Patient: sex M, age 63
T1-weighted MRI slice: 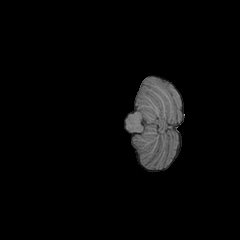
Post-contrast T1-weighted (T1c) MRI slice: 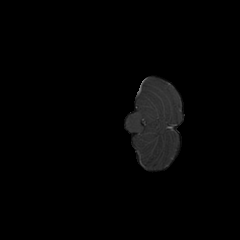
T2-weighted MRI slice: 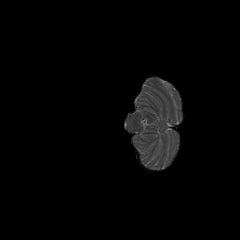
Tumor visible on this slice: no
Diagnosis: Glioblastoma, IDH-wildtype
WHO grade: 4